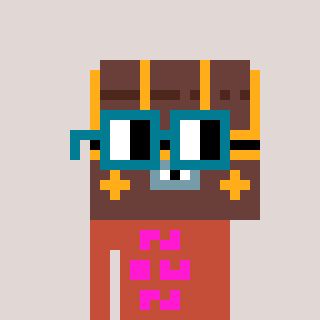
a pixel art character with square dark green glasses, a treasure chest-shaped head and a rust-colored body on a warm background